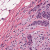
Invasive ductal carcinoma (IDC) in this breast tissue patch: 1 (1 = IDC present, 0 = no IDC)